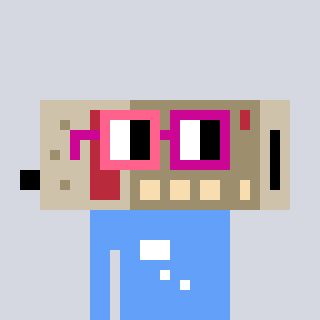
a pixel art character with square pink and red glasses, a cordless phone-shaped head and a blue-colored body on a cool background